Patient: sex F, age 35
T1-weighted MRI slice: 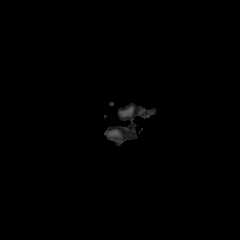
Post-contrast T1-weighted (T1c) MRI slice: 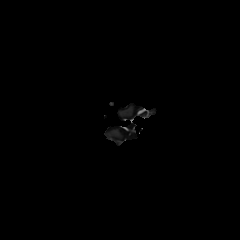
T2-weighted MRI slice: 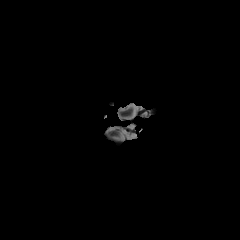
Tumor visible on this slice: no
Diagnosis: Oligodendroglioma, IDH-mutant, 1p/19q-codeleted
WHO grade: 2